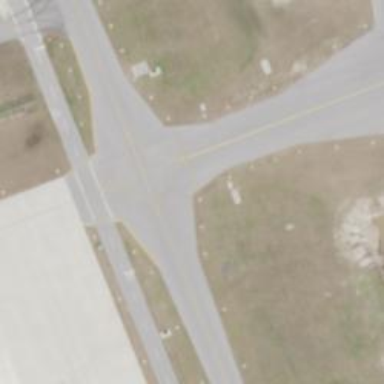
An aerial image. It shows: View of taxiway at the airport.